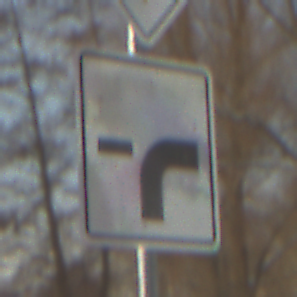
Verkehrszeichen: VerlaufVorfahrtsstrasse9
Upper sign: Vorfahrtsstrasse
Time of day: MorningAfternoon
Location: Outdoor (Suburban)
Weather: PartlyCloudy
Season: NotSpecified
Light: Natural